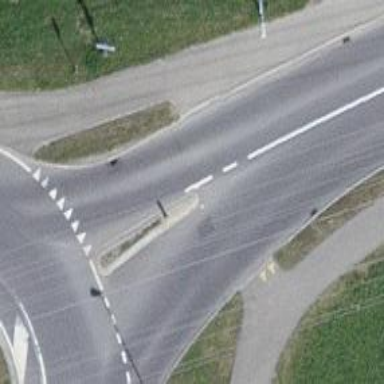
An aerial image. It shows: Primary highway with asphalt surface. There is separate track for cyclists on the right and sidewalks on both sides.